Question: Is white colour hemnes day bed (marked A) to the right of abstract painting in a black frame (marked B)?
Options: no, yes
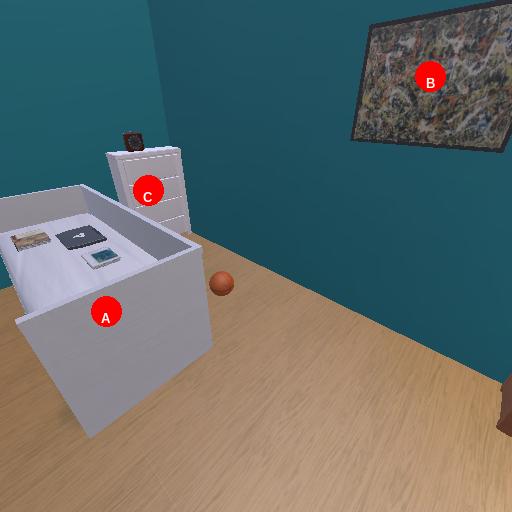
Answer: no